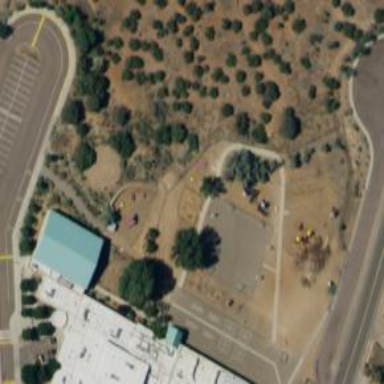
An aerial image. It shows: School.